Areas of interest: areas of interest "Basketball Arena"
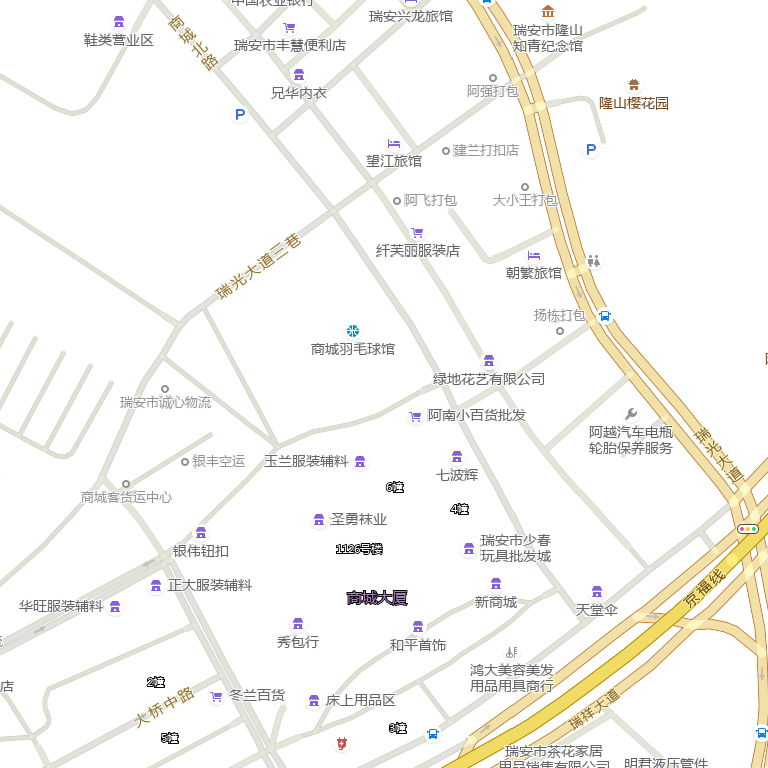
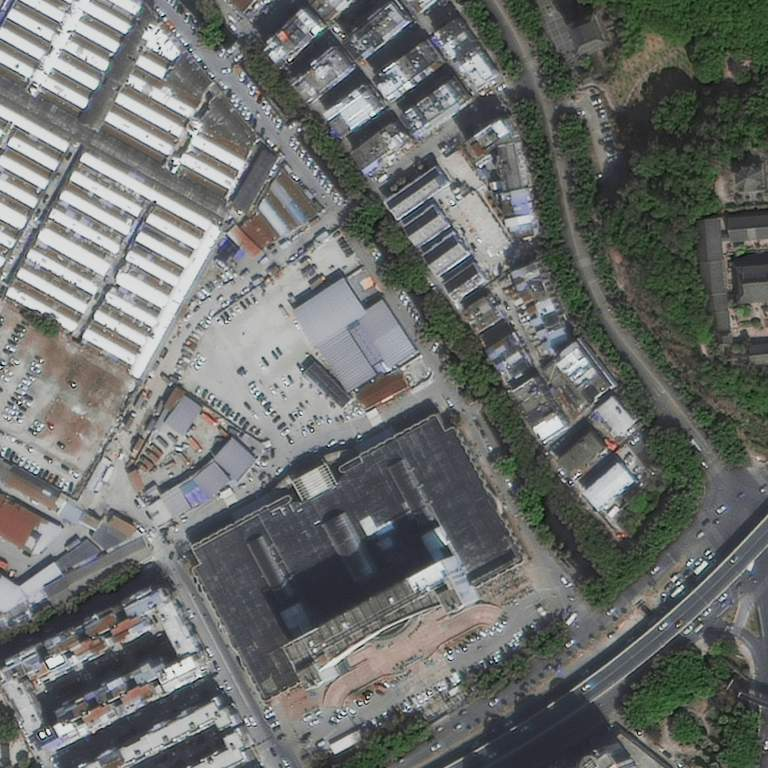